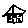
Label: house